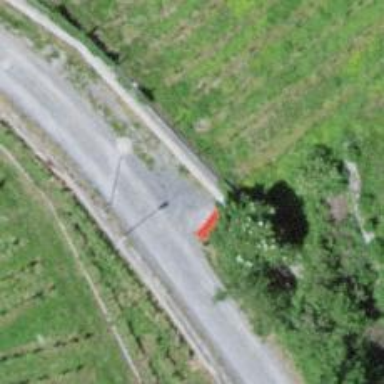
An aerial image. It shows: Red bench.